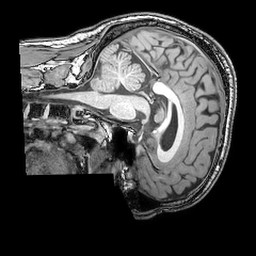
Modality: T1w
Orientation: sagittal
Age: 40
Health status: ill
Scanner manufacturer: philips
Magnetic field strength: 3 T
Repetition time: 0.007 s
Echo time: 0.003501 s